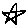
Label: star